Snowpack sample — Loveland Pass, Silver Plume, Colorado, USA (2/11/26, 12:00 PM MST)
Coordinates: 39.663, -105.886
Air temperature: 35 °F
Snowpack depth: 82 cm
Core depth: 10 cm
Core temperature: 17.6 °F
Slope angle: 13°, slope face: 12°
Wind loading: high
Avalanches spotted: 1
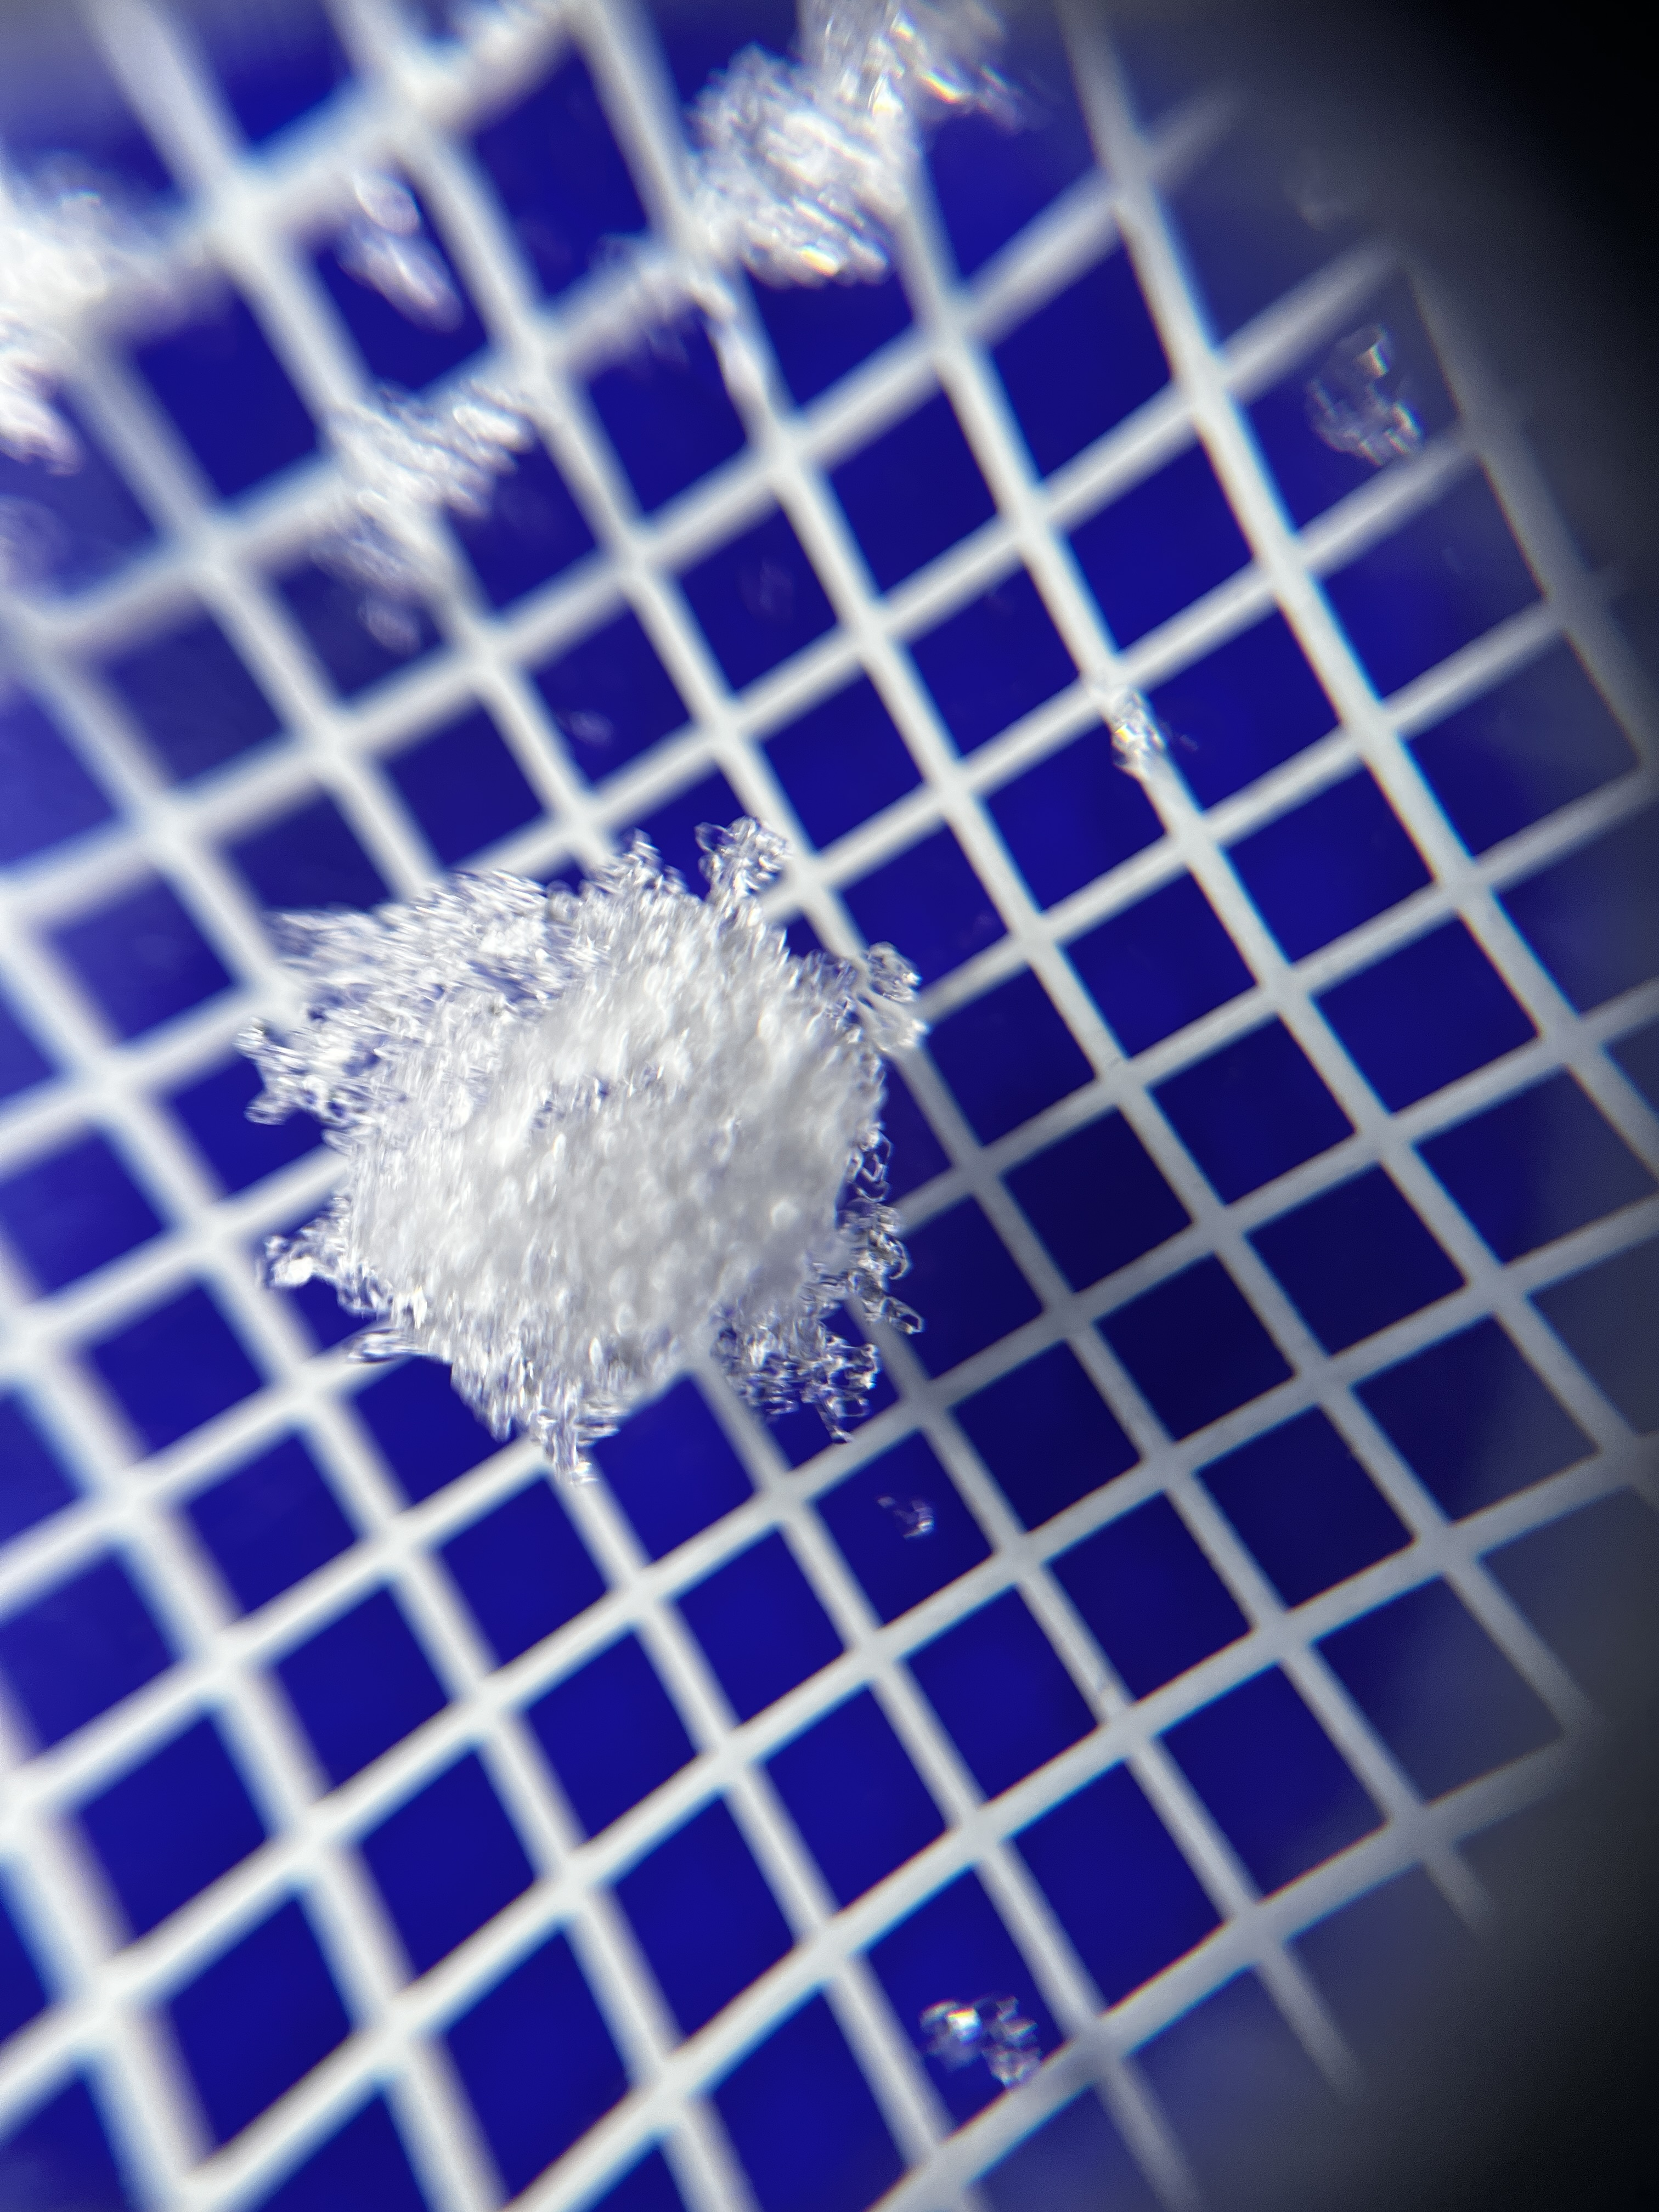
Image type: magnified_profile
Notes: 1 small avalanche spotted on the north side of the bowl, lots of wind loading